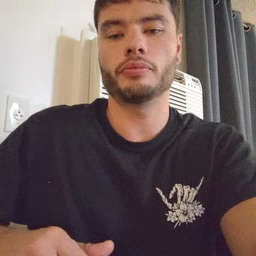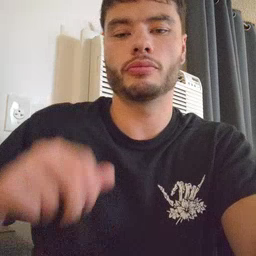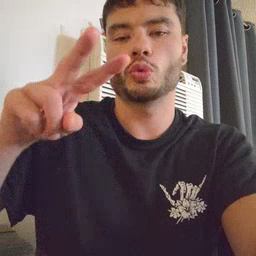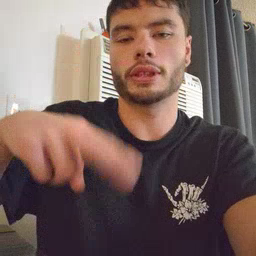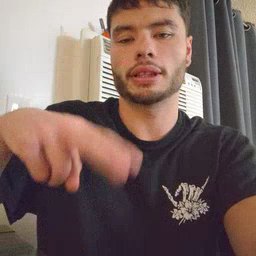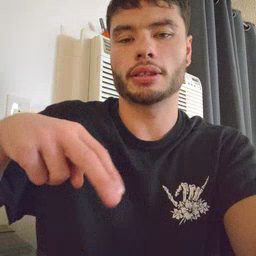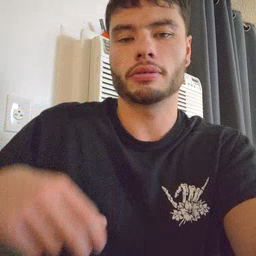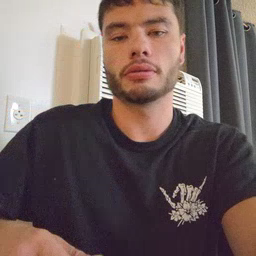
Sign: read